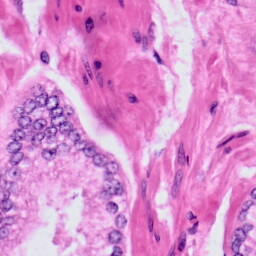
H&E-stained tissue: Prostate